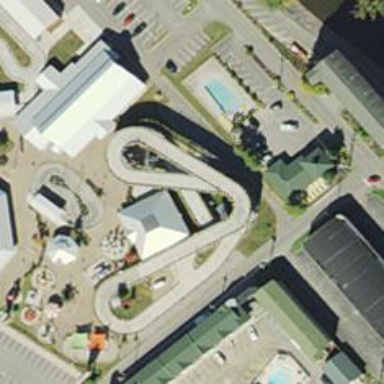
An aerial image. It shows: Karting raceway bridge.